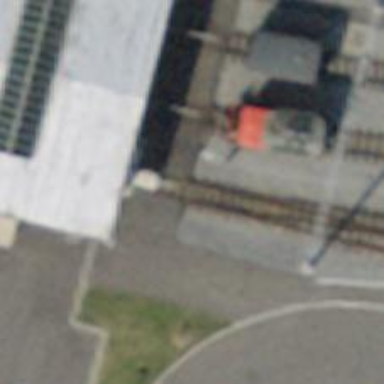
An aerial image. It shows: Railway switch.